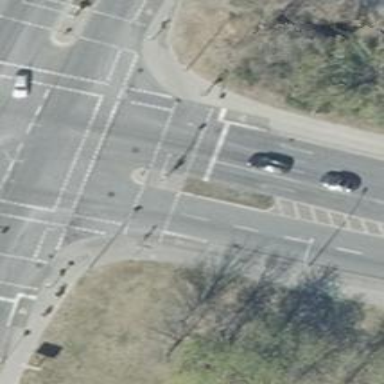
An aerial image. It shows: Crossing with traffic signals.